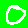
Digit: 0